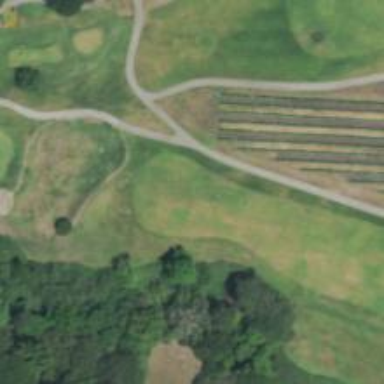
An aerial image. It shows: Footway on the golf path at Eagle Vines Golf Course.